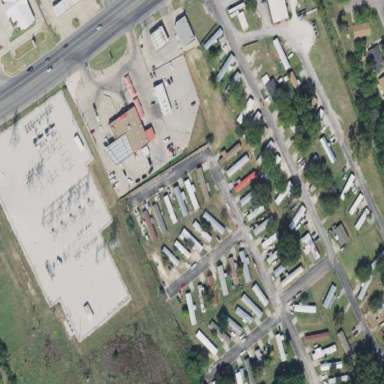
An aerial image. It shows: Residential area designated as trailer park.